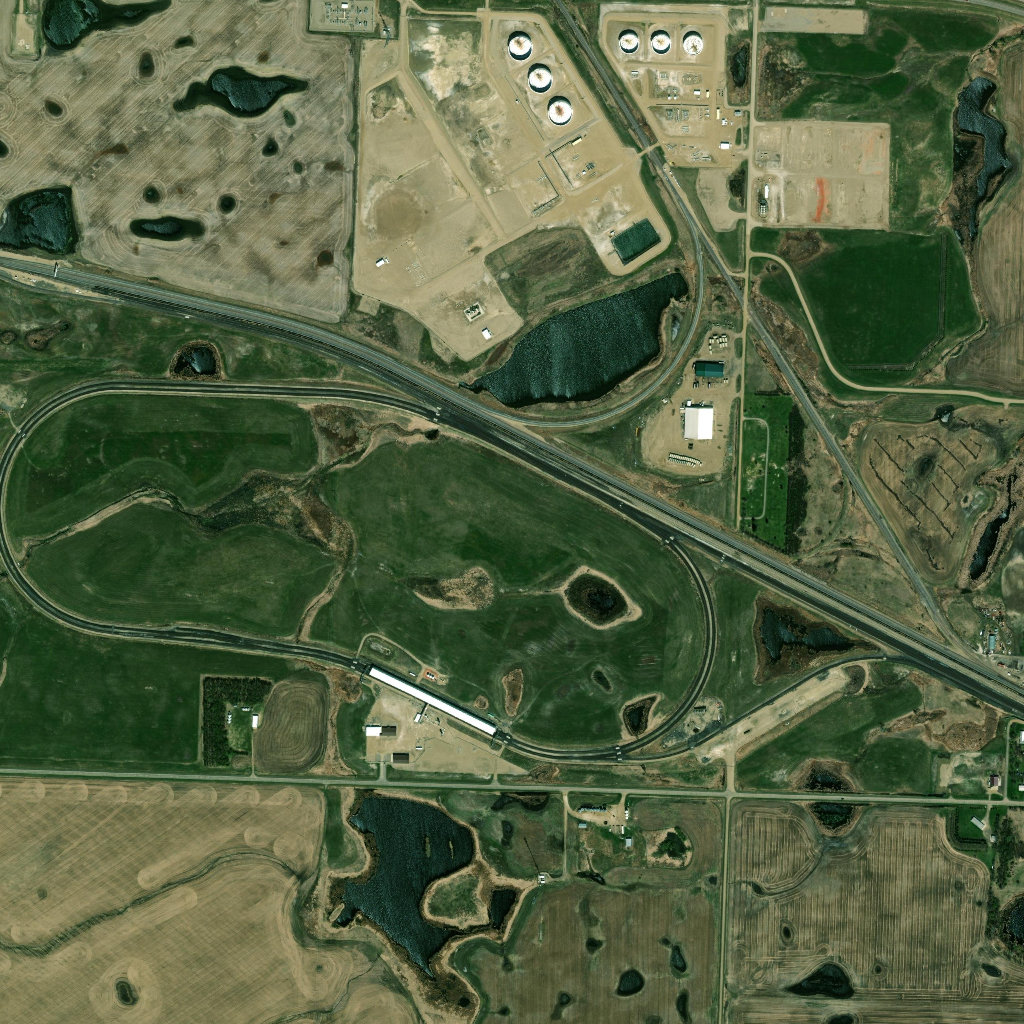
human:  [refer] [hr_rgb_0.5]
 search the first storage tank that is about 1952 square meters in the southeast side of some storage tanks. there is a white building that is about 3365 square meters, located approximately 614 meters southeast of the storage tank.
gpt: <box>[[53, 9, 56, 12, 0]]</box>

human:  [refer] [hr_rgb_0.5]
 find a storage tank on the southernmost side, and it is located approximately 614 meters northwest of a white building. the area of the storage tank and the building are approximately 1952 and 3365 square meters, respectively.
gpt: <box>[[53, 9, 56, 12, 0]]</box>